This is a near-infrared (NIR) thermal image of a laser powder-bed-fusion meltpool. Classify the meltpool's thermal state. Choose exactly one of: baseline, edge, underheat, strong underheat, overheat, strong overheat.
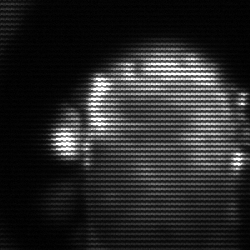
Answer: baseline